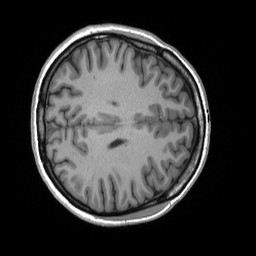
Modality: T1w
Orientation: axial
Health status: ill
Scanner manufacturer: siemens
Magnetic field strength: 3 T
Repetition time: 2.3 s
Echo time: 0.00243 s